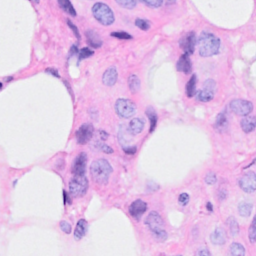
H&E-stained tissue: Breast